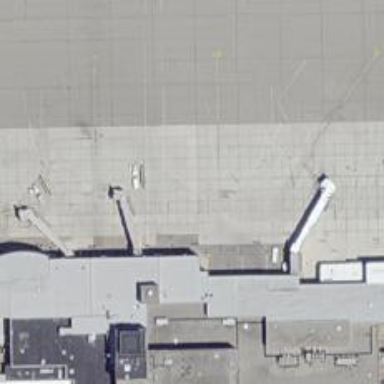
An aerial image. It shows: Airport gate.